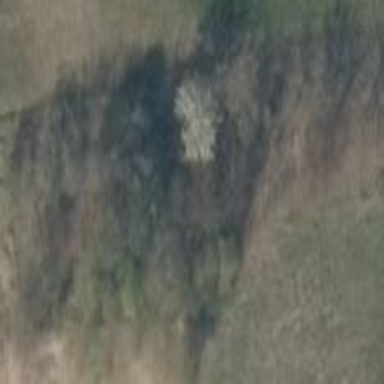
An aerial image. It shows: Patch of scrub vegetation.